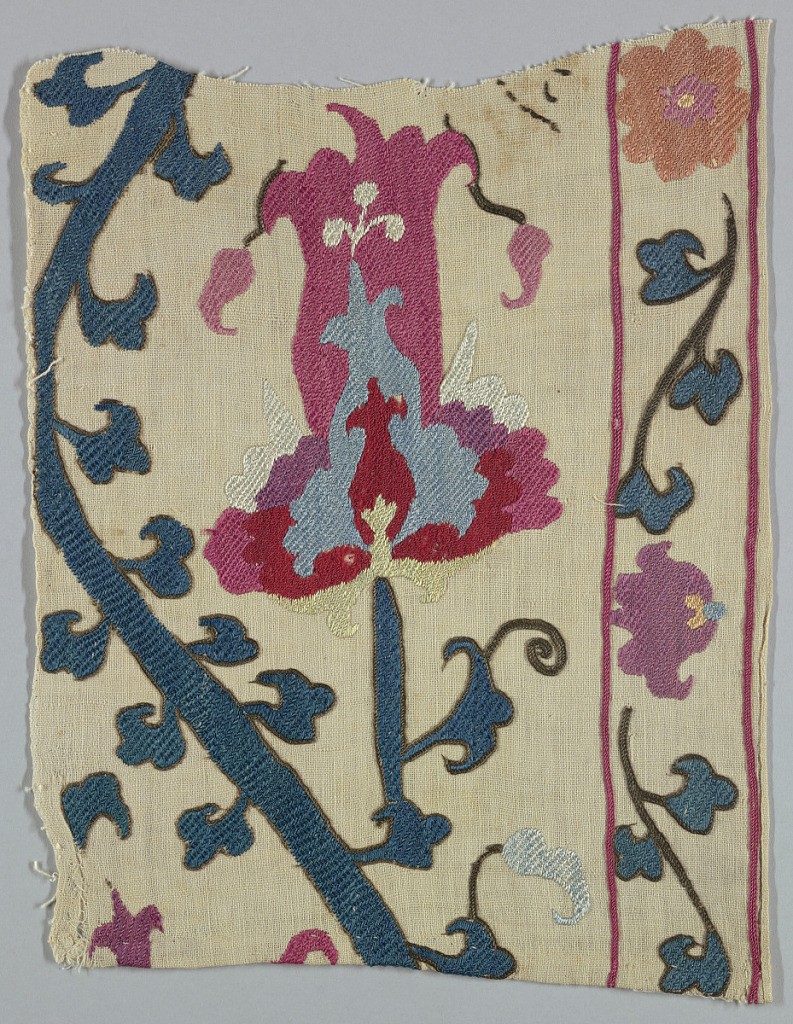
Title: Textile
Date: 19th century
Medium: silk on cotton Technique: embroidered on plain weave
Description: Fragment with silk embroidery showing a stylized flower in shades of red, pink, purple, and light blue with dark blue leafy stems.